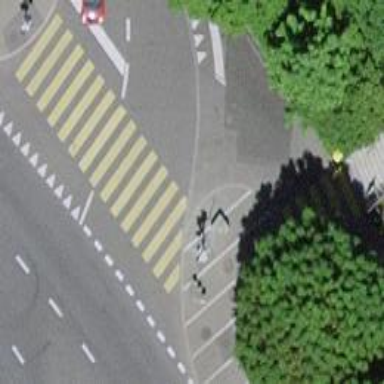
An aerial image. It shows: Kerb barrier.